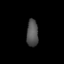
Tissue: lung
Cell type: Fibroblasts
Senescence score: 0.617
Nuclear area (px): 306
Mean DAPI intensity: 83.435